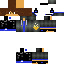
A male human skin with dark skin, wearing brown long hair dressed in a blue suit and black pants, featuring a closed mouth.